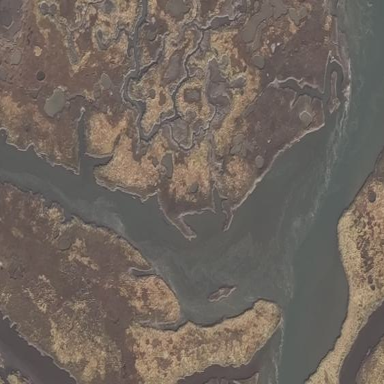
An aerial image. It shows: Saltmarsh wetland.